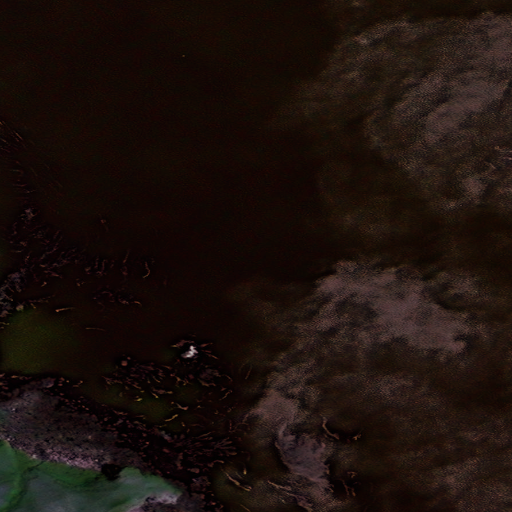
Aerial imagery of island in Alaska named Totem Rock containing only unknown